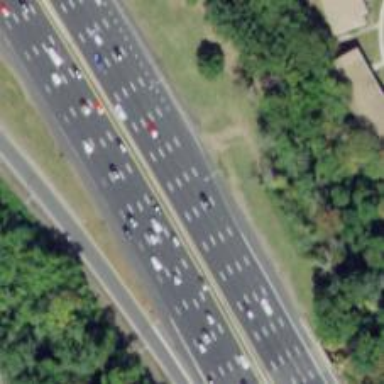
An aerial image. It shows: Urban freeway or expressway.